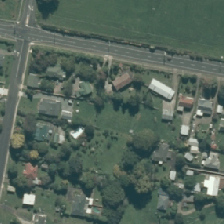
Land cover: urban_parkland